Field crop: tomato
Growth stage: 2
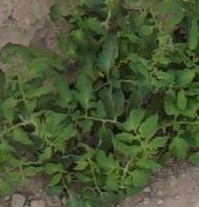
Species: tomato